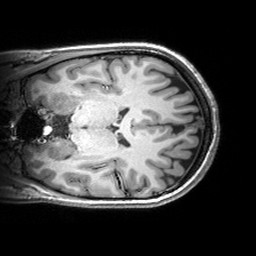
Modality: T1w
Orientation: coronal
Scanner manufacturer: siemens
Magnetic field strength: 3 T
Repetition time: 2.53 s
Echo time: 0.00299 s